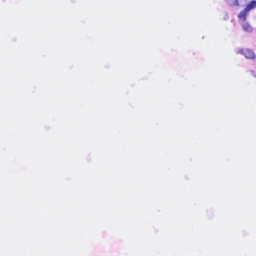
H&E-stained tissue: Breast